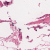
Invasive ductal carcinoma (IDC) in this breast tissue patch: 0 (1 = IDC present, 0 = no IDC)